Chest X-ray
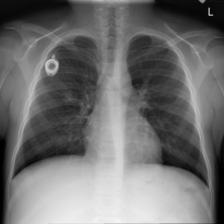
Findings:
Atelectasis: negative
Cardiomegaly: negative
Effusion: negative
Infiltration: negative
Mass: negative
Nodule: negative
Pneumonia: negative
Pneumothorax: negative
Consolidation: negative
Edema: negative
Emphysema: negative
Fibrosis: negative
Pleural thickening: negative
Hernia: negative